Question: In TortoiseGit, gitk or on BitBucket, it is common to have a visualization of the project history with all the branches, like this:

However, GutHub's commit history seems to be flat, at least I couldn't find a way to display this kind of graph. Can the GitHub's web UI somehow visualize branches like other Git clients commonly can?
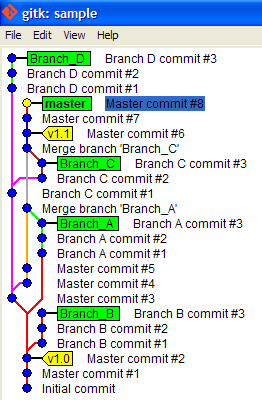
Answer: You can see a graph, but without commit messages in 'Insights' => 'Network' section (commit messages with authors are shown on hover).
Note: this works for public repos or GitHub Enterprise only!
Example: <URL>
<URL>